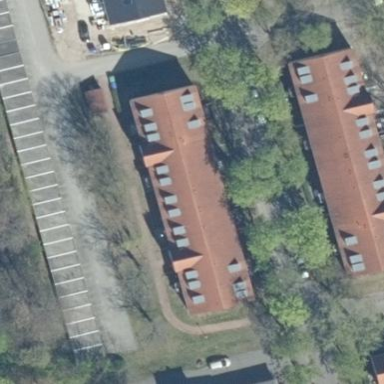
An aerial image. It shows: Image showing building with apartments.